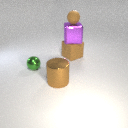
large brown metal cylinder in front of small green metal sphere